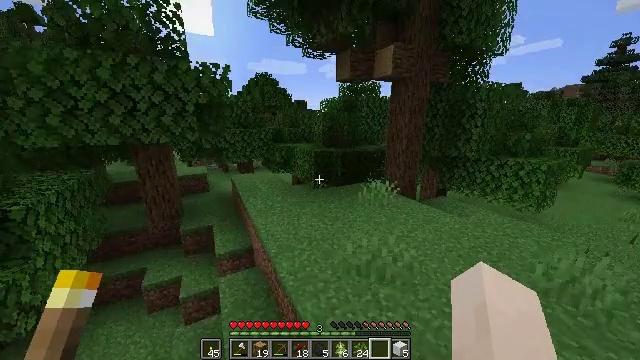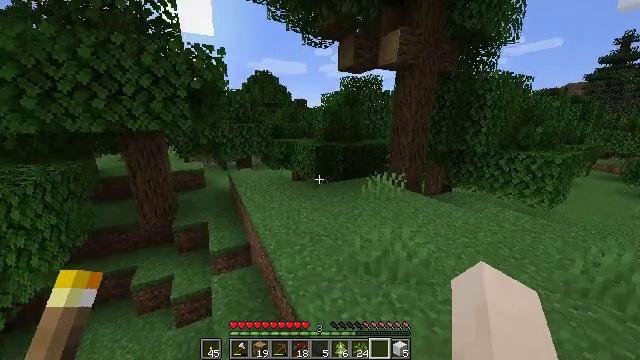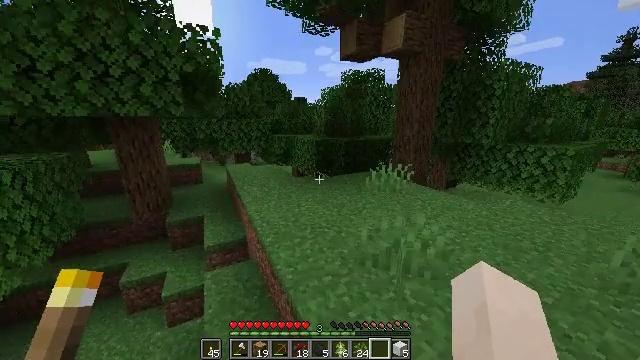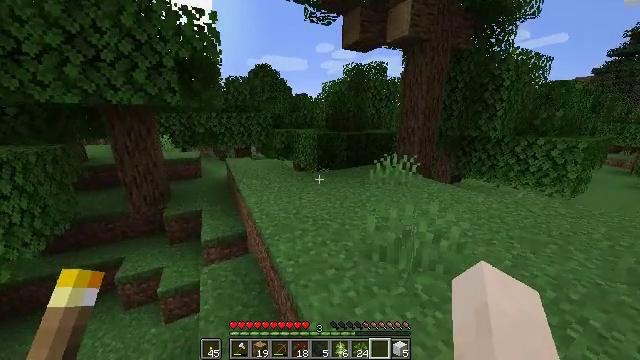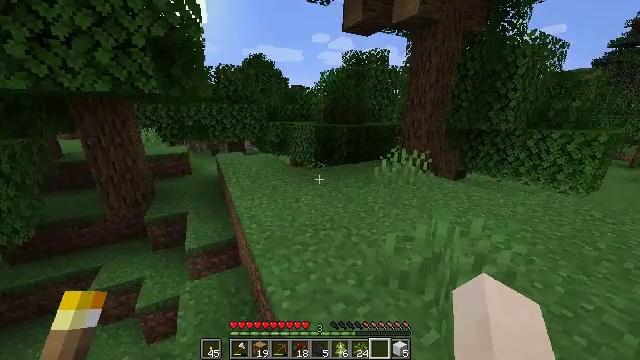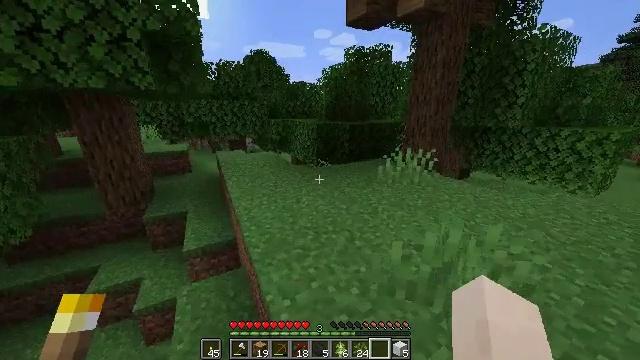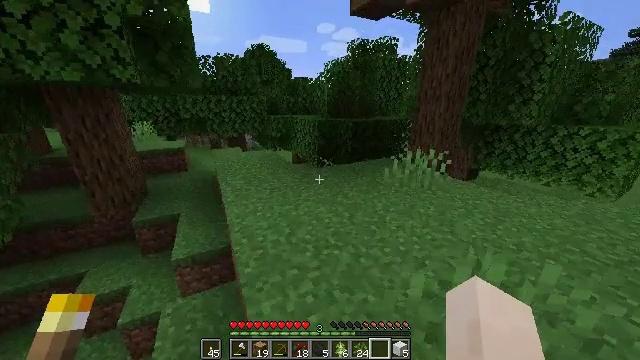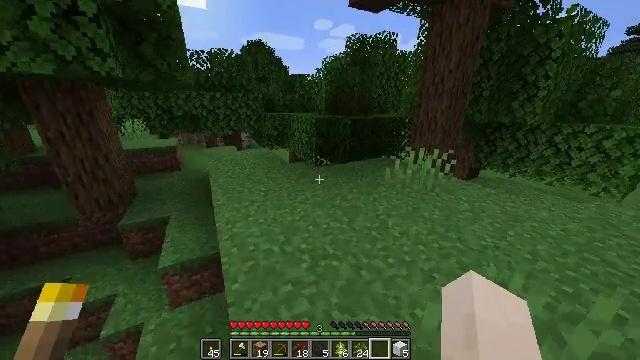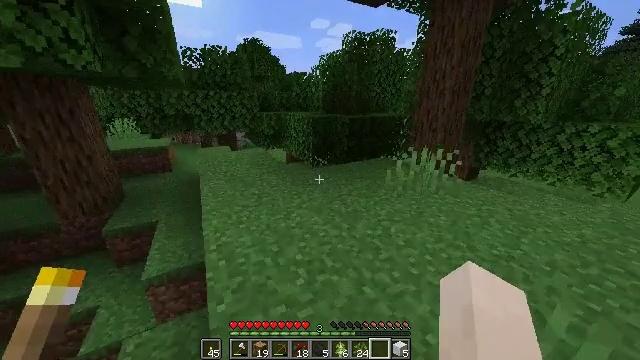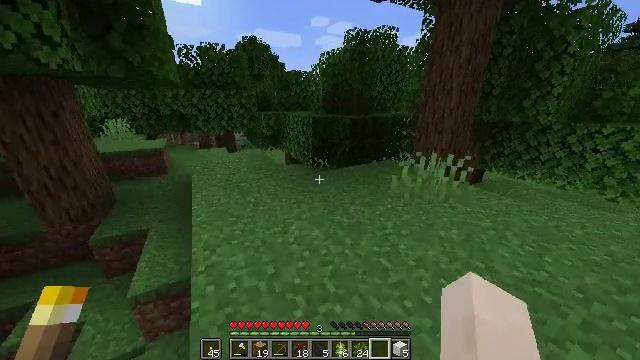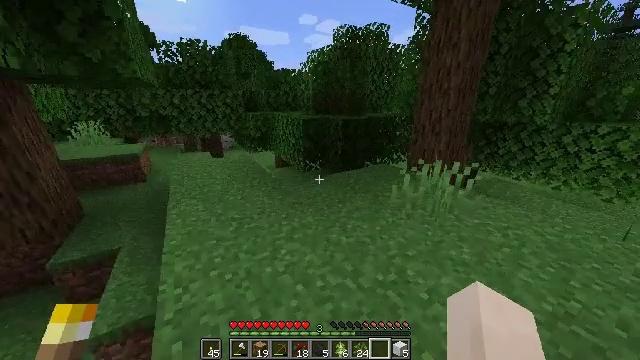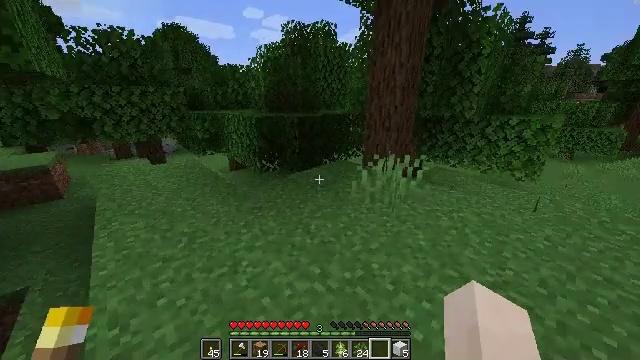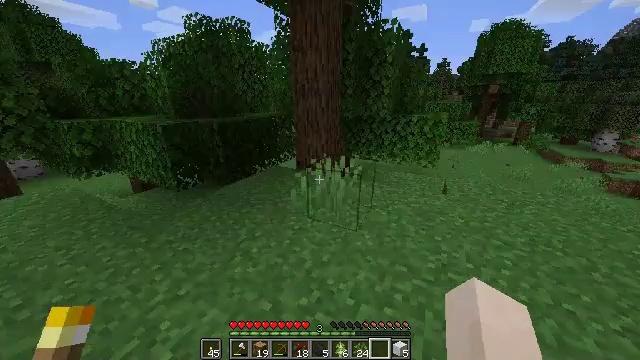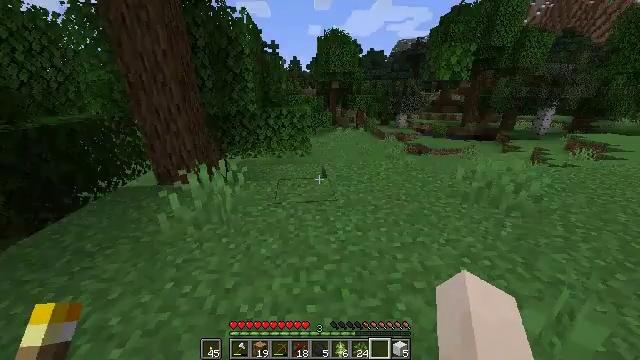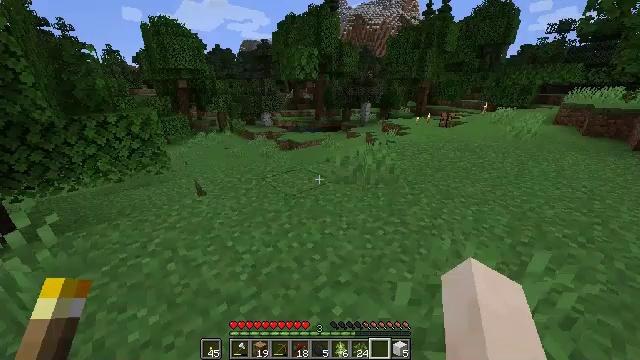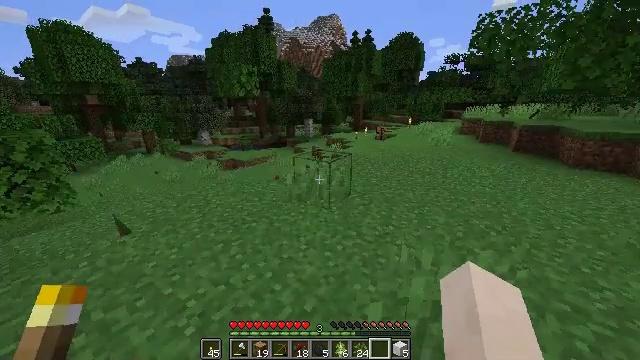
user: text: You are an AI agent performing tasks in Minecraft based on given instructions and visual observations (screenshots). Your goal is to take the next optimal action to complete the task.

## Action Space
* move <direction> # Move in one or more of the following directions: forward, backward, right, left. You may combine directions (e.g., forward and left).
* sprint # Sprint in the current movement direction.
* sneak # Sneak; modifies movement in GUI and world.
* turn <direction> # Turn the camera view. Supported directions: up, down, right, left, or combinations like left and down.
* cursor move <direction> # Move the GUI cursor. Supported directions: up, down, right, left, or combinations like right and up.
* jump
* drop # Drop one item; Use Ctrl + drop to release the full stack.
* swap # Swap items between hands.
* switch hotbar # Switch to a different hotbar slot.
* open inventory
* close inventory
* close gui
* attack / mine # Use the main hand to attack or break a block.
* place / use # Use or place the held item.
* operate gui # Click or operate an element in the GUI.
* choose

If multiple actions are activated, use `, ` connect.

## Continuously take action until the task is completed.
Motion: motion action
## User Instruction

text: Gather oak leaves by attacking.
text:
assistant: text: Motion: move forward
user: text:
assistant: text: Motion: move forward
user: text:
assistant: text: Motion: move forward
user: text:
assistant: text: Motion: move forward, turn down
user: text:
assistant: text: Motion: move forward
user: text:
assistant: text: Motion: move forward, turn down
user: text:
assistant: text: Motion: move forward
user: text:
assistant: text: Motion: move forward
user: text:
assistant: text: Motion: move forward
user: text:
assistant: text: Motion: move forward, turn right
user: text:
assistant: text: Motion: move forward, turn right
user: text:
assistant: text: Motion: move forward, turn right
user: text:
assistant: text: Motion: move forward, turn right and down
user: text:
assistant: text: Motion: move forward, turn right
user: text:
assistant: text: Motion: move forward, turn right and up
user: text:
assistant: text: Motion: move forward
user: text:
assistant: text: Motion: move forward
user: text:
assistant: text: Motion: move forward
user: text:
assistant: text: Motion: move forward
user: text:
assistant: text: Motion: move forward
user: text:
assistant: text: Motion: move forward
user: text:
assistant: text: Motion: move forward
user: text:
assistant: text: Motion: move forward
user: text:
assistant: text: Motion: move forward
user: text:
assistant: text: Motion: move forward
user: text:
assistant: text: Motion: move forward
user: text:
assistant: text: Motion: move forward
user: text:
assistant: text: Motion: move forward
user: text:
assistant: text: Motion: move forward
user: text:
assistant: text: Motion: move forward